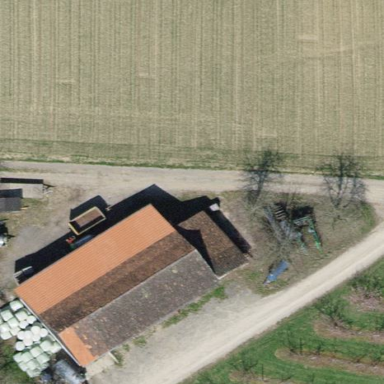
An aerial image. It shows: Shed building.